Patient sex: M
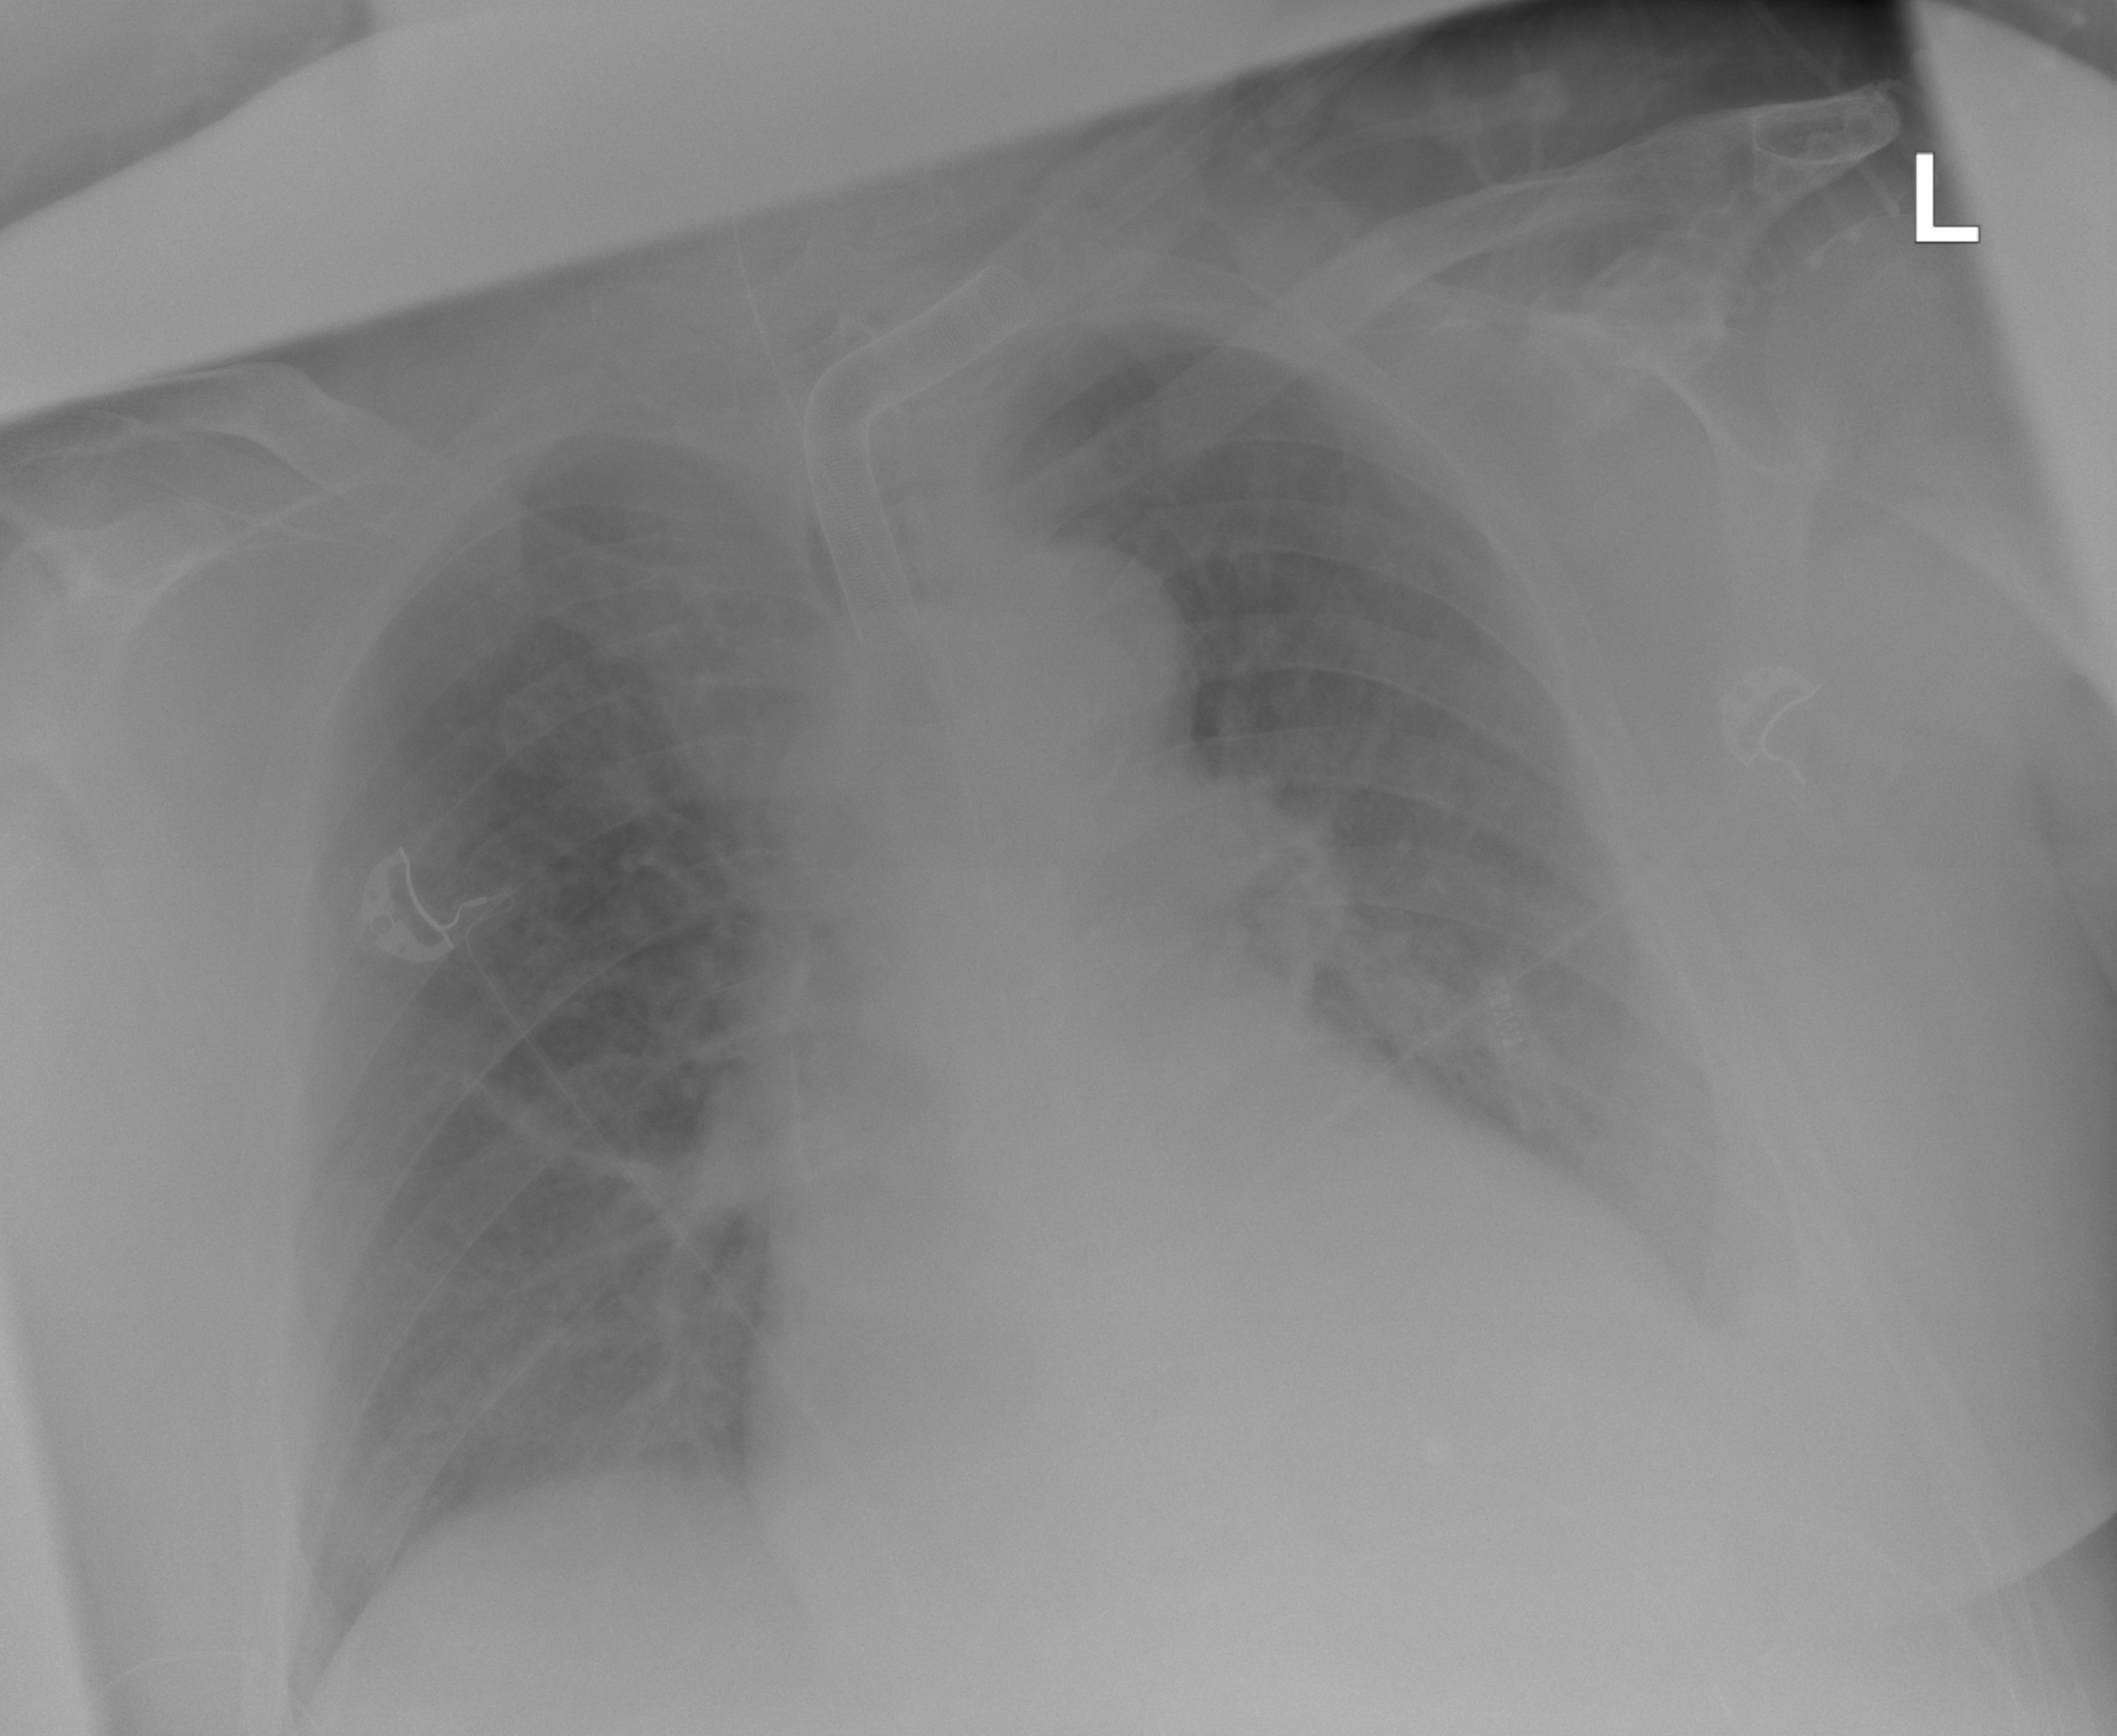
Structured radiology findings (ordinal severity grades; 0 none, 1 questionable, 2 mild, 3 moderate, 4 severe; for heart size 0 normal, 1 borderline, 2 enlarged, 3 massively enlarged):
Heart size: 0
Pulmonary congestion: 2
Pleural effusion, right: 0
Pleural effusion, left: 2
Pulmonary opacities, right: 0
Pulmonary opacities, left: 0
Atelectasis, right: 0
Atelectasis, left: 2